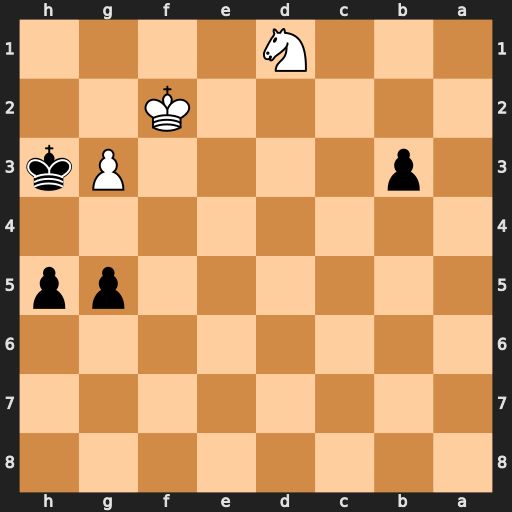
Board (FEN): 8/8/8/6pp/8/1p4Pk/5K2/3N4
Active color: b
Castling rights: -
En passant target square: -
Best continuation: g4 Nc3 Kh2